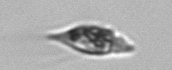
Label: Amphidinium